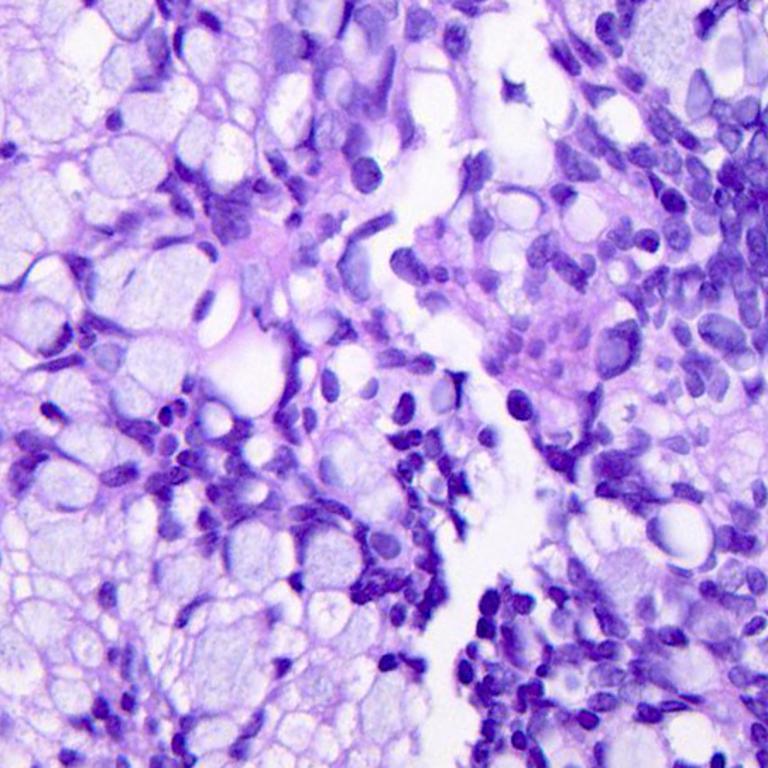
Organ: colon
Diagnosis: adenocarcinomas